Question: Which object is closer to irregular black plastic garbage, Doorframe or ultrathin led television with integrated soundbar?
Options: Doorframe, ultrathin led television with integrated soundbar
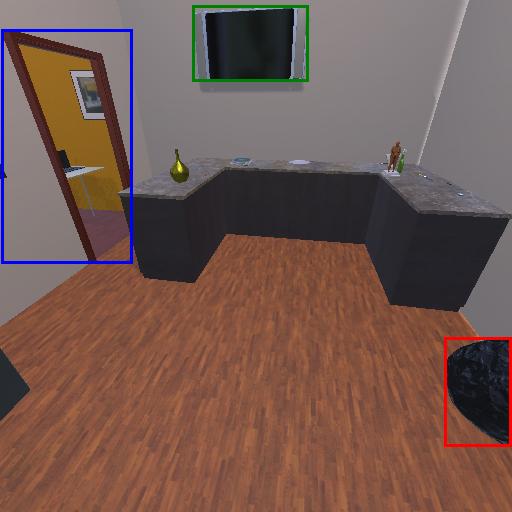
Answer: Doorframe